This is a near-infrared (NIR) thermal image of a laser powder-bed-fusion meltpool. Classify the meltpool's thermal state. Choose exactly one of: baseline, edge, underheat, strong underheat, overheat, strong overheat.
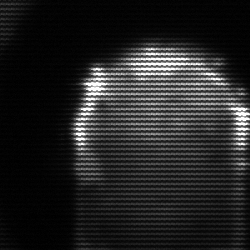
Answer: baseline